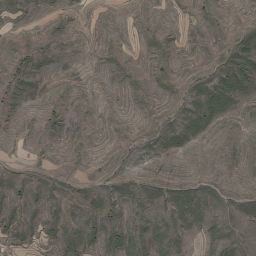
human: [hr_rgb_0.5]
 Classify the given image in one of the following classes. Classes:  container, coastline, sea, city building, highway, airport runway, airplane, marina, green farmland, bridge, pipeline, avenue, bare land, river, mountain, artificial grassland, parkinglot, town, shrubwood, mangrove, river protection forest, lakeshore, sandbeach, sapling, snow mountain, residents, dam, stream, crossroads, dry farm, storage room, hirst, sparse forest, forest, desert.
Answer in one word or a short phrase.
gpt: mountain